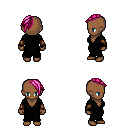
a pixel art fantasy rpg character, female body template, human, dark skin, gray robe, gold greaves, pink long mohawk hairstyle, cloth bracers, four views (front, back, left, right), 2x2 character sprite sheet, small pixel art, hard edges, no anti-aliasing